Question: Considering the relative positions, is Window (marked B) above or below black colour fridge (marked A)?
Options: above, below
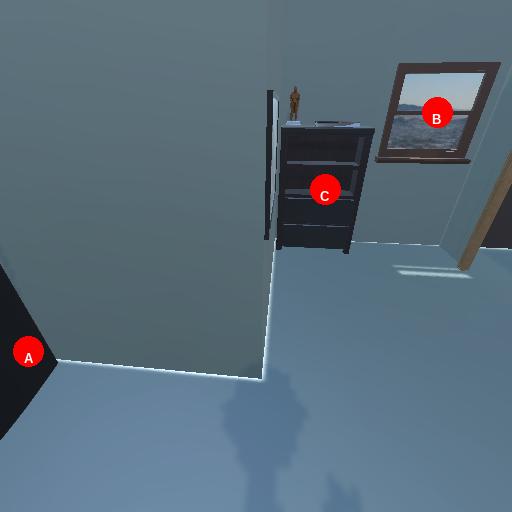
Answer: above